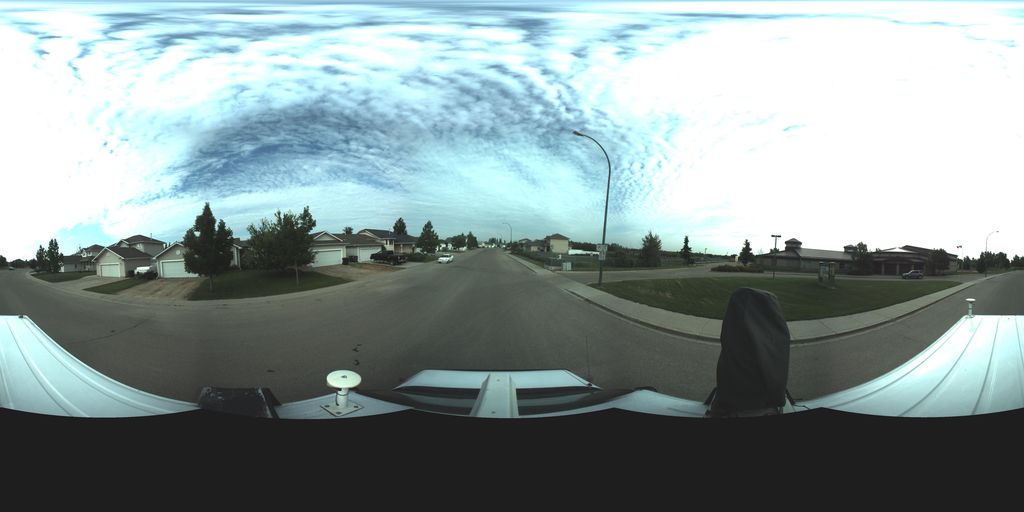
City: saskatoon